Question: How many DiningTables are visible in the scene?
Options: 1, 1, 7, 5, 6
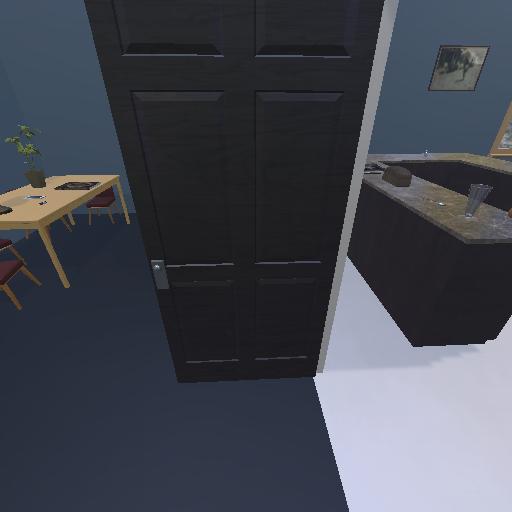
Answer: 1